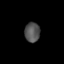
Tissue: skin
Cell type: Epithelial cells
Senescence score: 0.2792
Nuclear area (px): 294
Mean DAPI intensity: 82.816